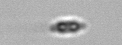
Label: pennate